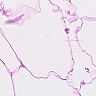
Metastatic tissue present: no